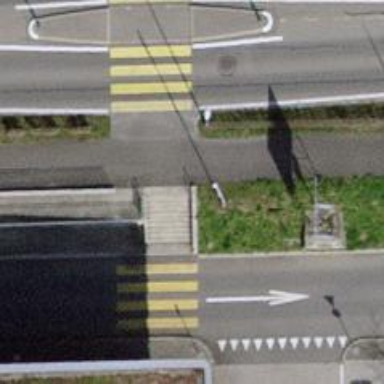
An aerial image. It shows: Road with steps.